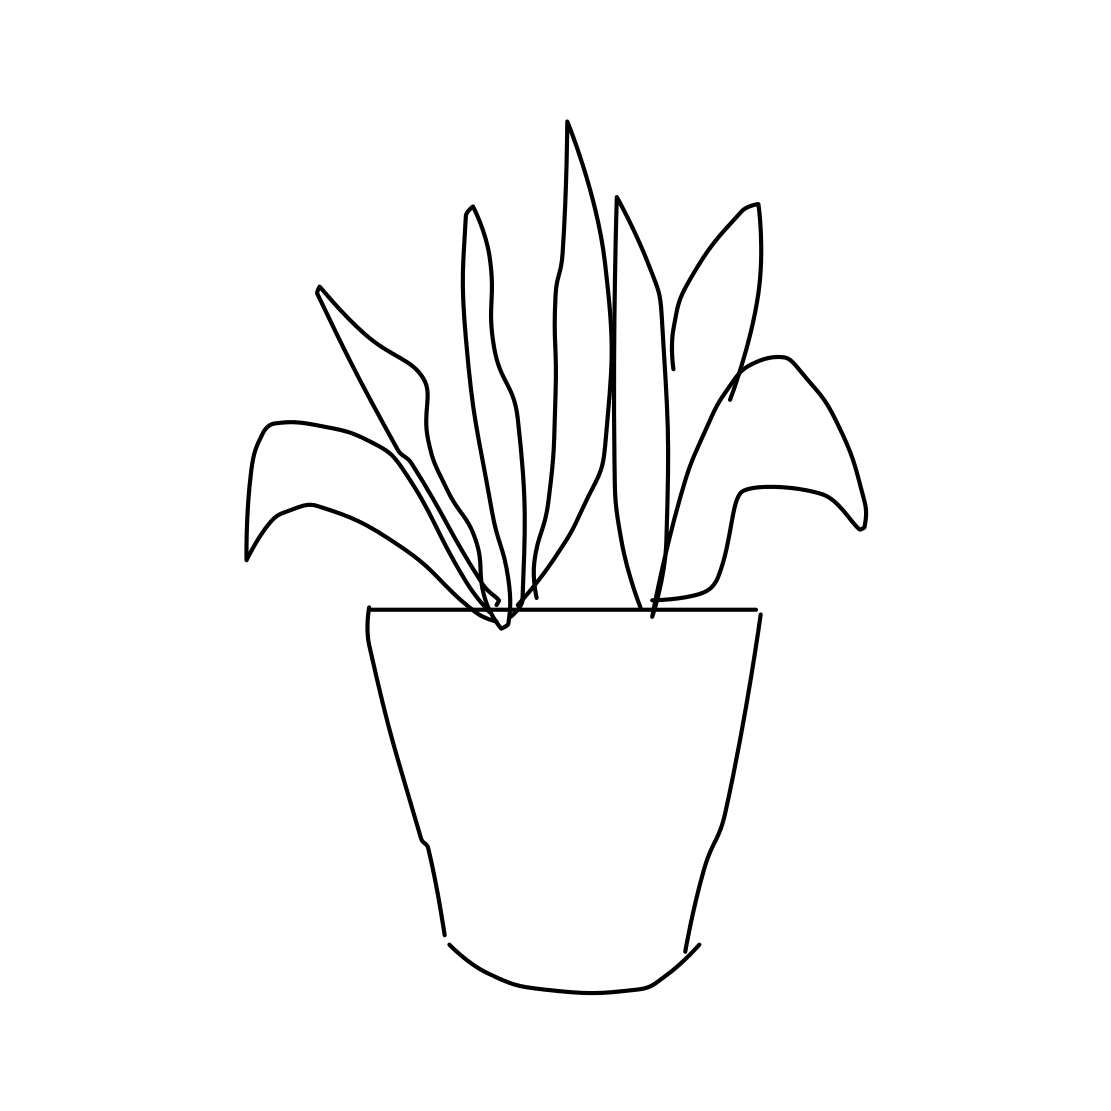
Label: potted plant